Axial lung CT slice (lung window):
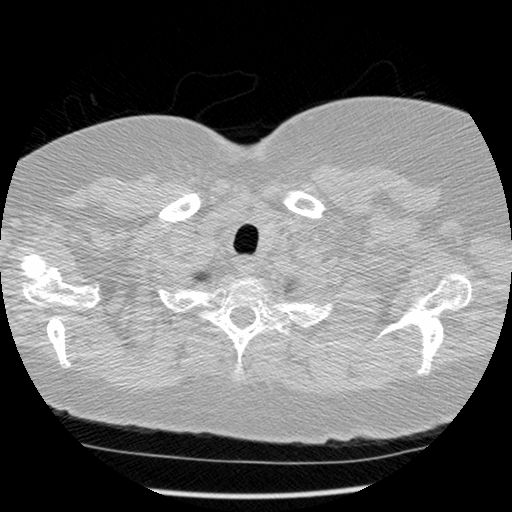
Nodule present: no